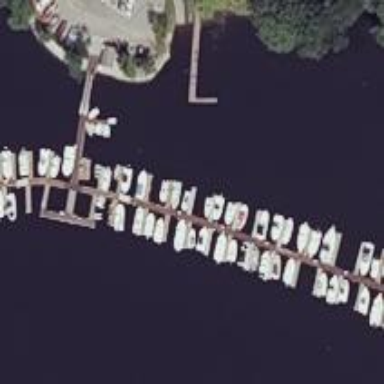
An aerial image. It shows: Man-made pier.